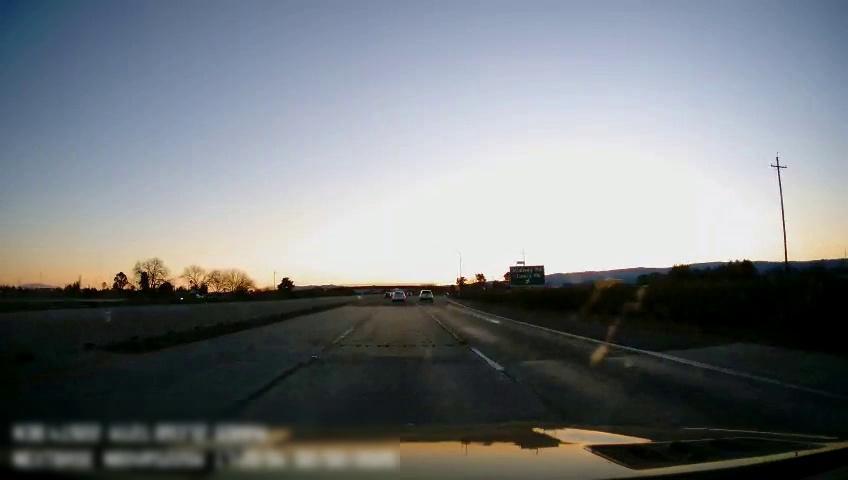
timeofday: Day
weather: Sunny
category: Drivable Space
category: Vehicles | Car
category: Vehicles | SUV
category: Lanes | Current Lane
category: Lanes | Alternate Lane
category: Lanes | Alternate Lane
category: Traffic | Signs